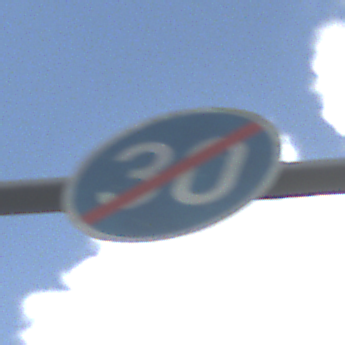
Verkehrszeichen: EndeMindestgeschwindigkeit
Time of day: MorningAfternoon
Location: Outdoor (Suburban)
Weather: PartlyCloudy
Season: NotSpecified
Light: Natural